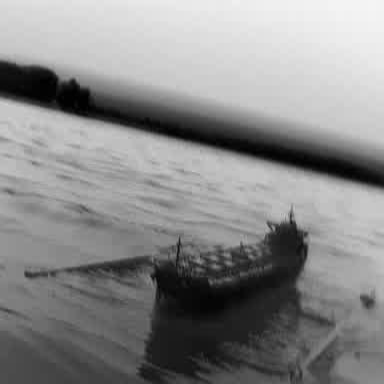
There is a liner in the infrared image.